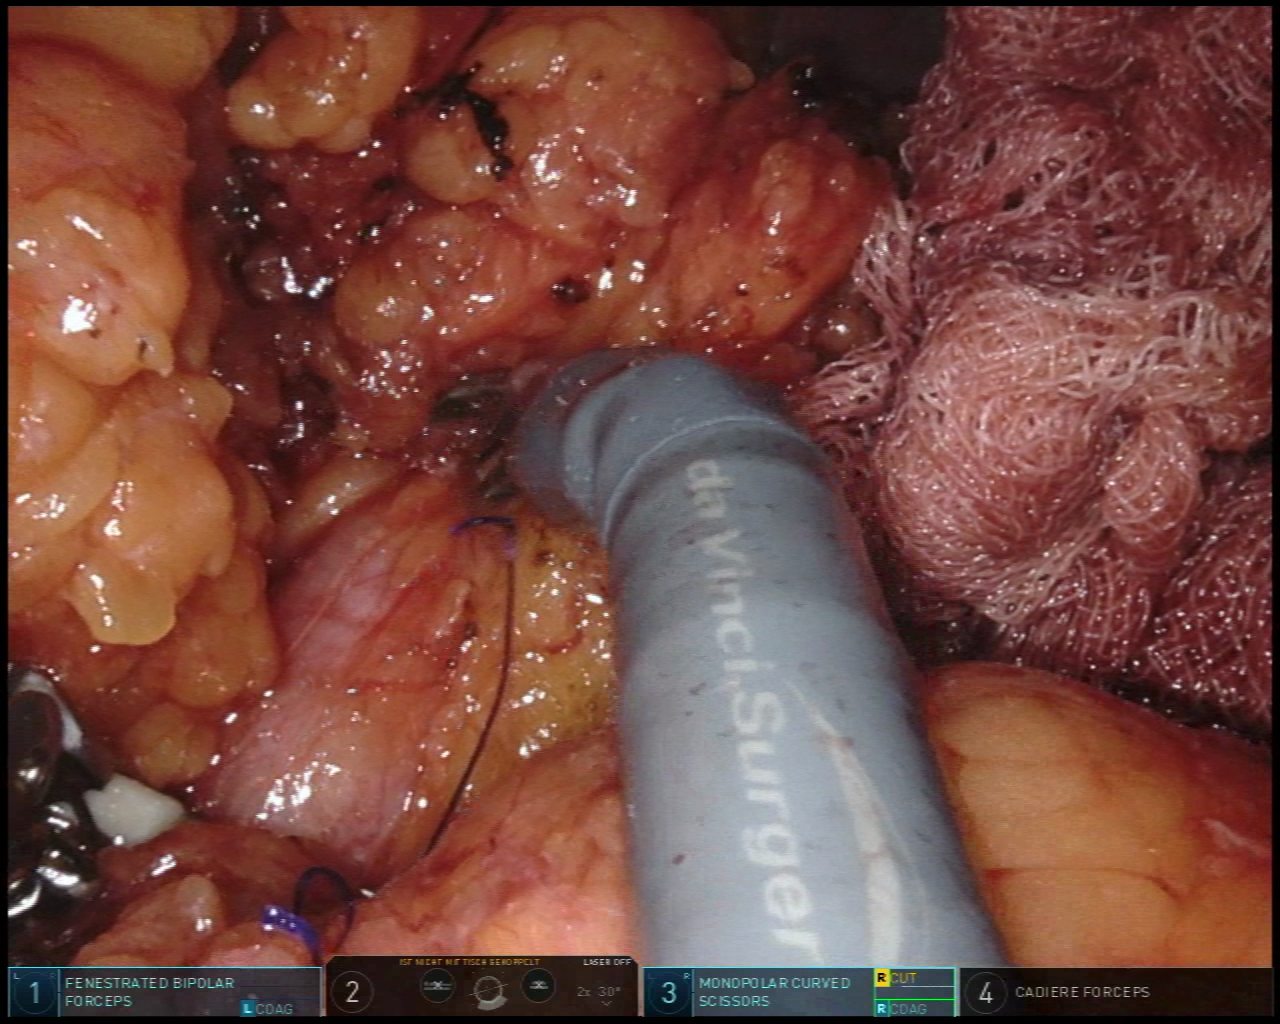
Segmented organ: stomach
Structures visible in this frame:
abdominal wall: no
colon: no
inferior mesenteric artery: no
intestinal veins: no
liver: no
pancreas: no
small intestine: no
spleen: yes
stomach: yes
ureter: no
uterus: no
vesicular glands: no